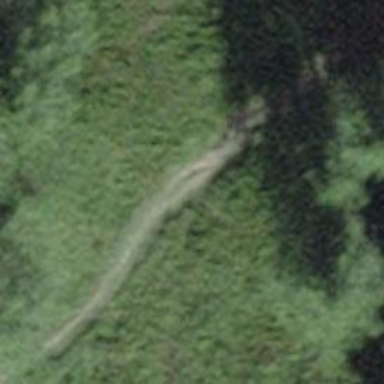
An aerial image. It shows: Path on the ground.